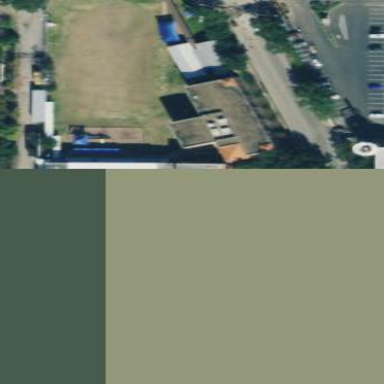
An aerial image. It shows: School.